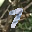
Label: 7